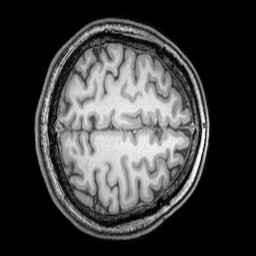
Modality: T1w
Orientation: axial
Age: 21
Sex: female
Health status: healthy
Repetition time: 0.081 s
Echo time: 0.037 s